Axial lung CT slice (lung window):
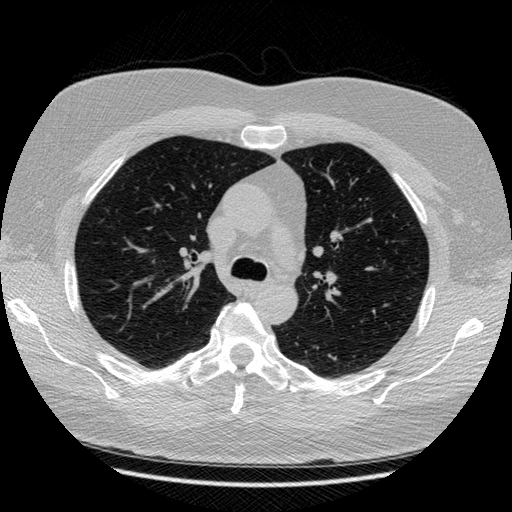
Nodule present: no